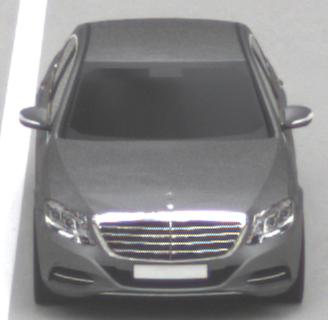
Make: Mercedes-Benz
Model: S 400 HYBRID
Detailed model: S-Class (222) Limousine
Model produced from: 2013/05
Model produced until: 2015/04
Doors: 4
Color: gray
Road condition: dry road
Daytime: morning or afternoon
Contrast: low contrast